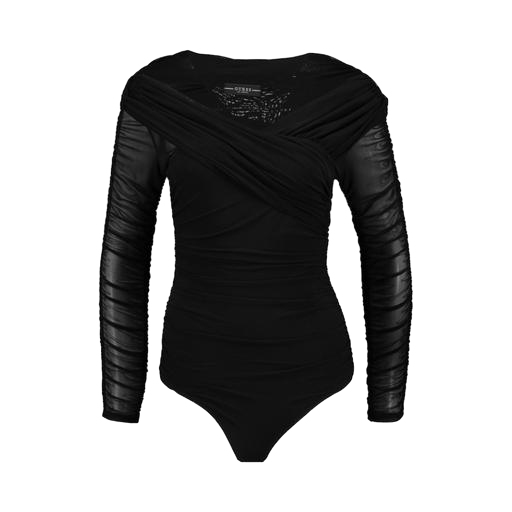
black mira cape-effect bodysuit, black upertrash sheer, black long-sleeved wrap top, white background